Interaction volume radius: 5 \u00c5
Interaction volume height: 25 \u00c5
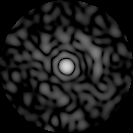
Disorder parameter: 0.8276